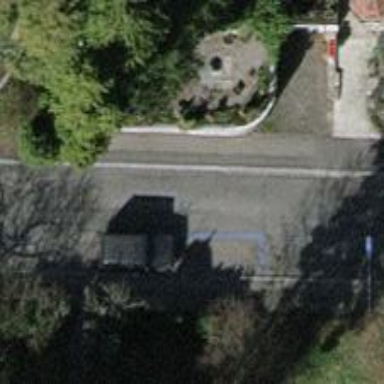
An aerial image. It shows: Asphalt sidewalk.